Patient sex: M
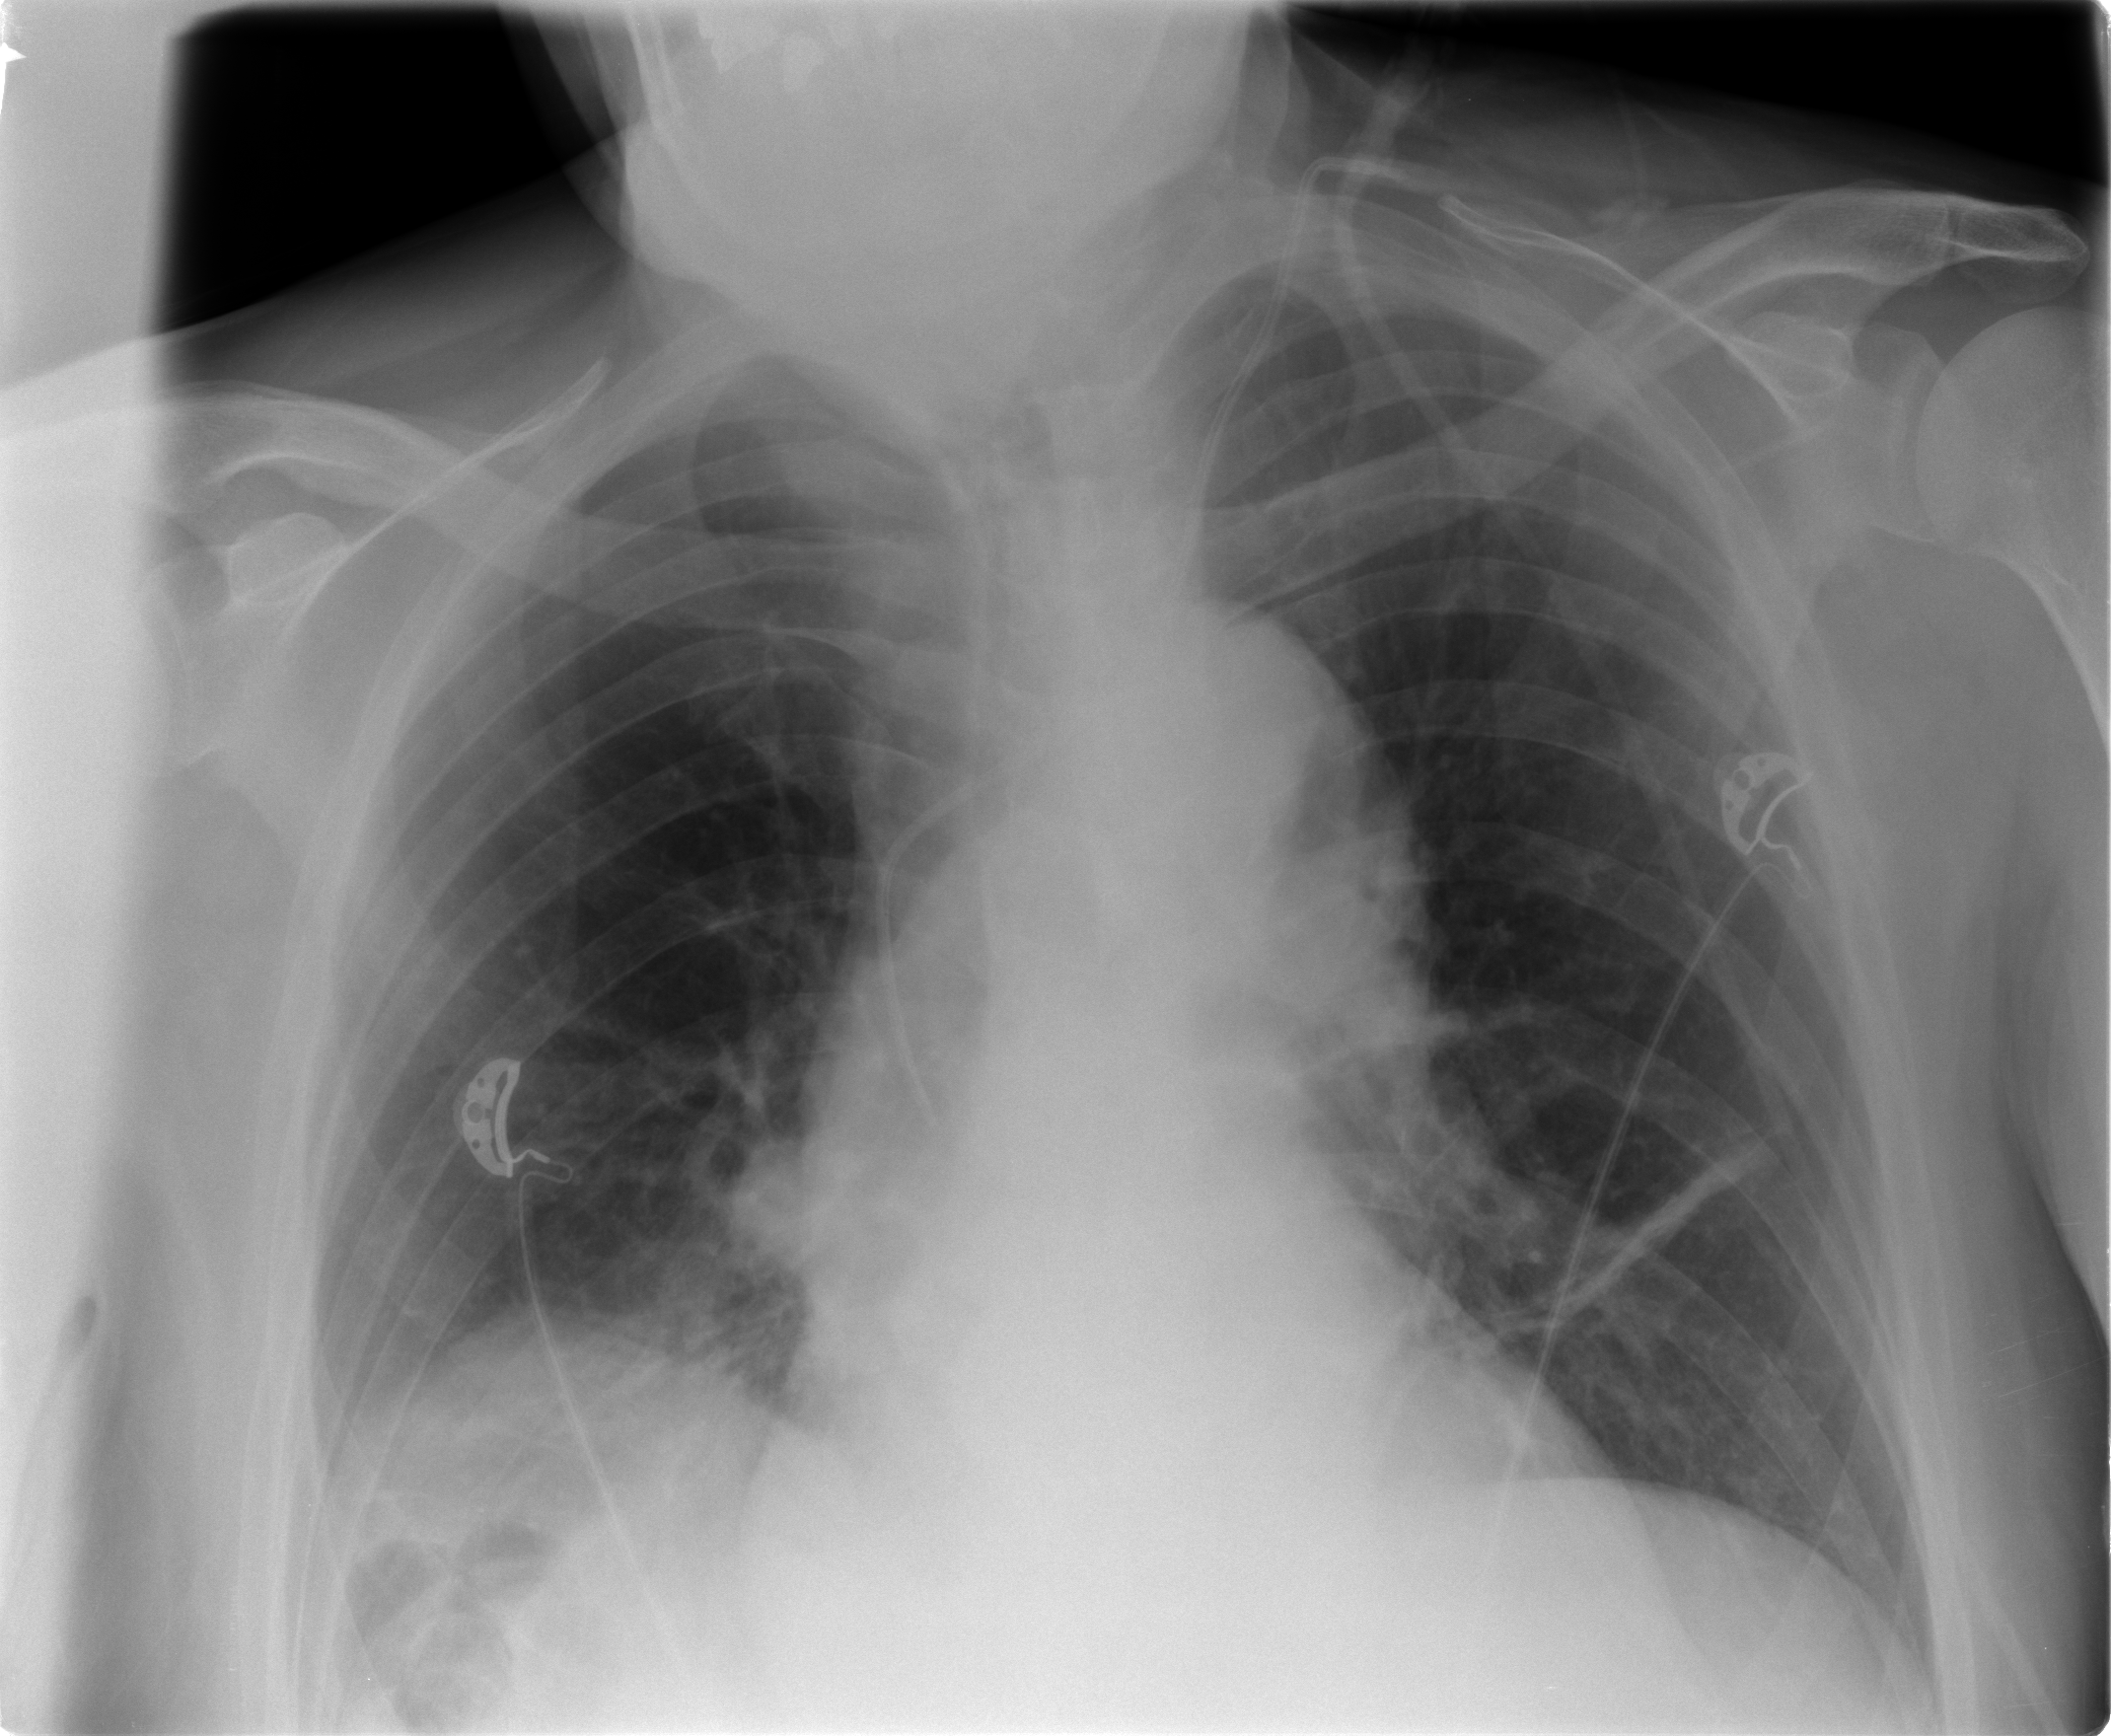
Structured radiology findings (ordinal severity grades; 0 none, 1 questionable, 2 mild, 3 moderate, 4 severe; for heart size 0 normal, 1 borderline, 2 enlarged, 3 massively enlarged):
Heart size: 2
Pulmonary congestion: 0
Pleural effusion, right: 0
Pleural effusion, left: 0
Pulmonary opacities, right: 0
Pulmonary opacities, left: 0
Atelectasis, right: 2
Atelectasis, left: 2